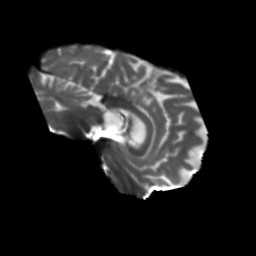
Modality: T2w
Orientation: sagittal
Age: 74
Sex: male
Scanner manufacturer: siemens
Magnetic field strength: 3 T
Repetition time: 5.25 s
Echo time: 0.08 s